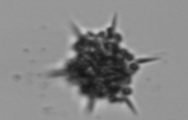
Label: Dictyocha